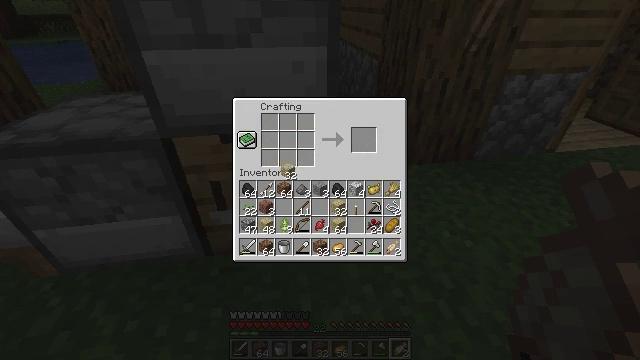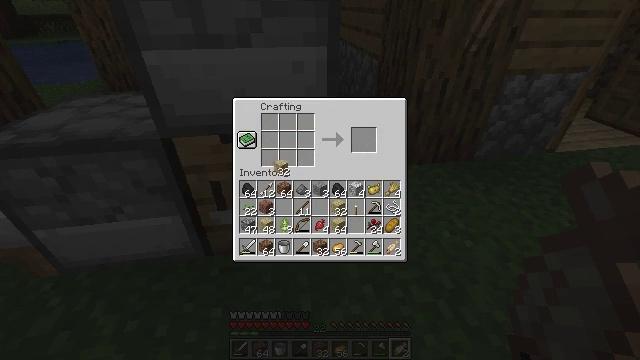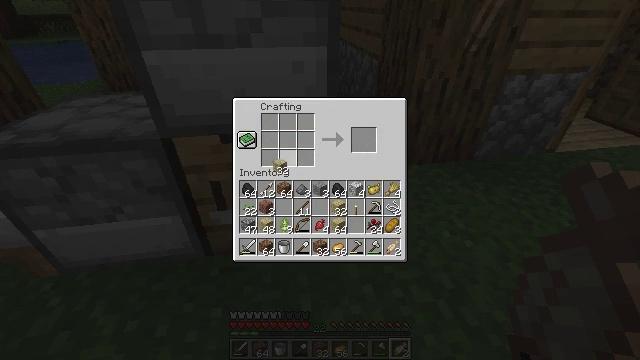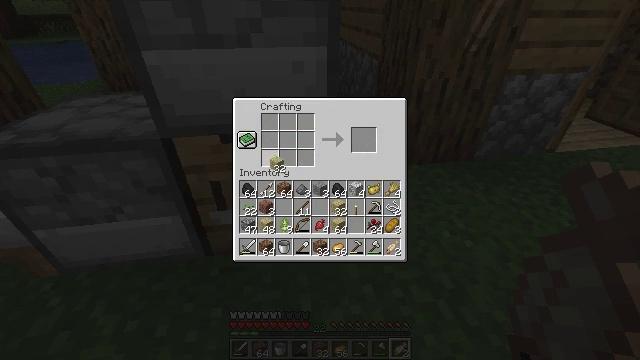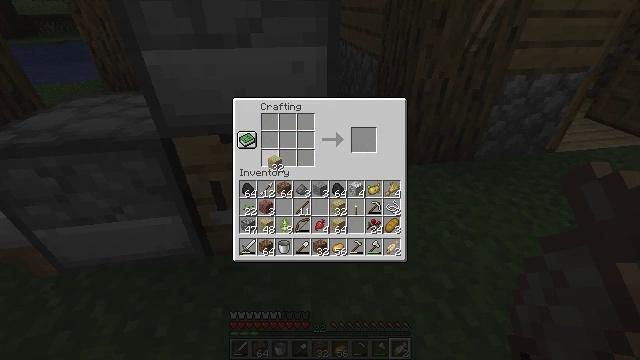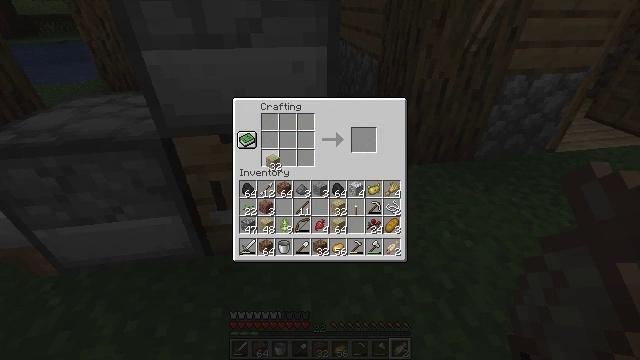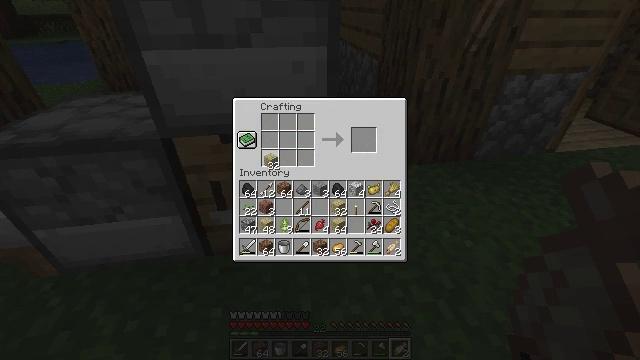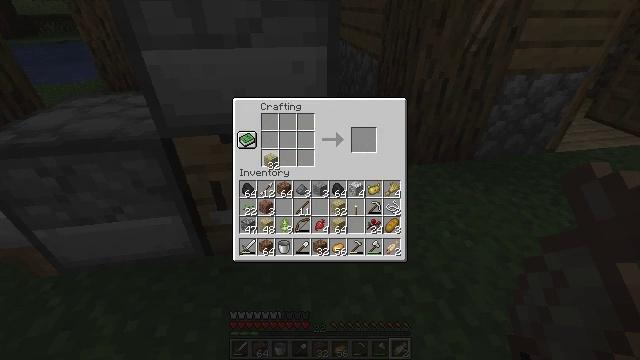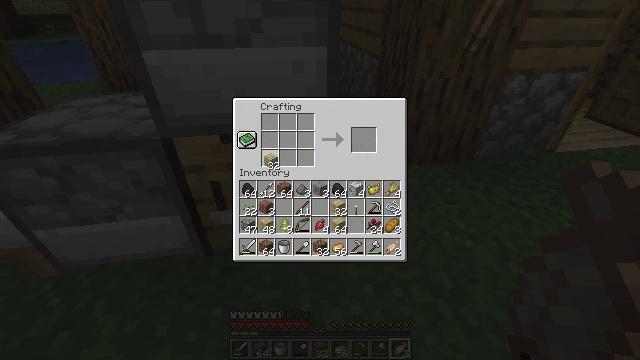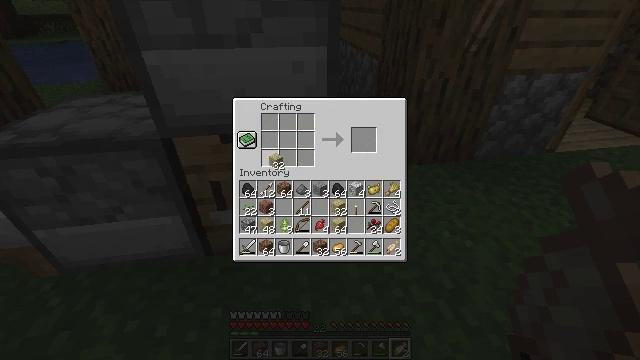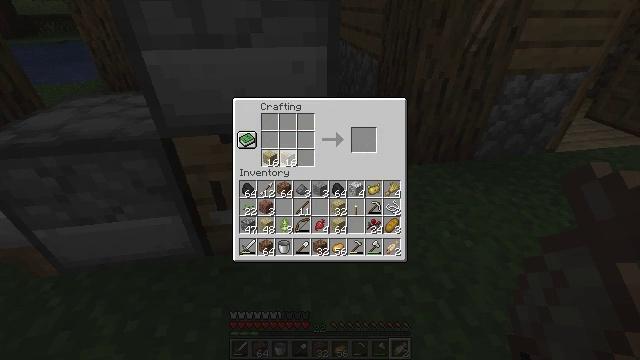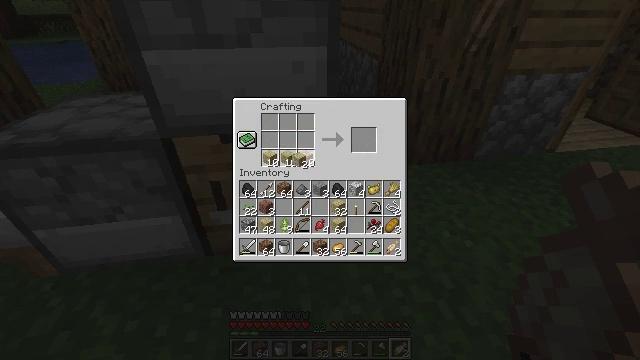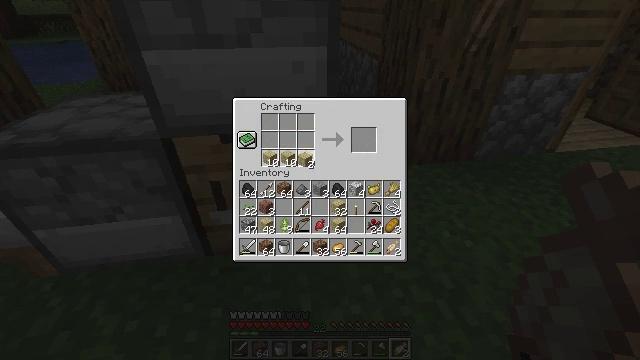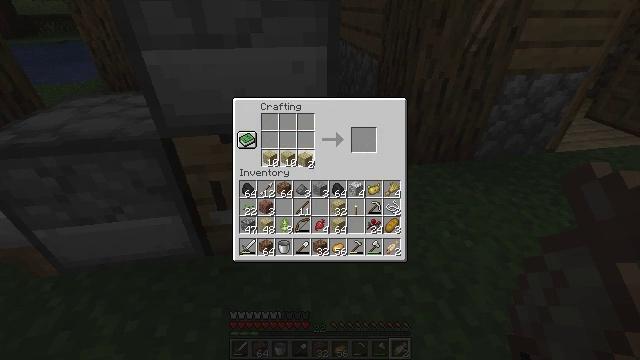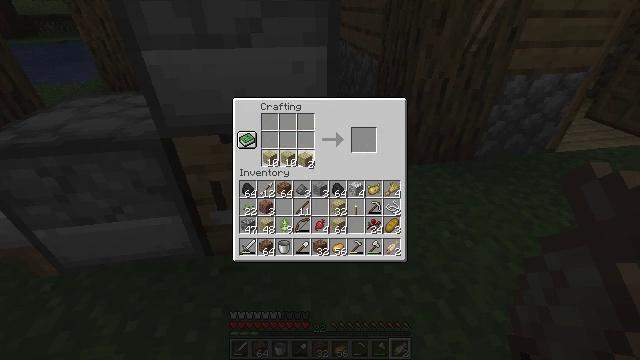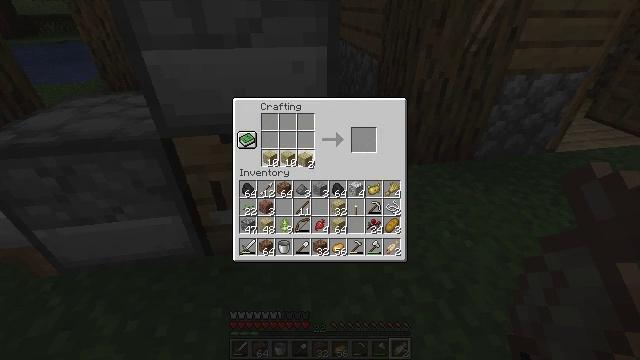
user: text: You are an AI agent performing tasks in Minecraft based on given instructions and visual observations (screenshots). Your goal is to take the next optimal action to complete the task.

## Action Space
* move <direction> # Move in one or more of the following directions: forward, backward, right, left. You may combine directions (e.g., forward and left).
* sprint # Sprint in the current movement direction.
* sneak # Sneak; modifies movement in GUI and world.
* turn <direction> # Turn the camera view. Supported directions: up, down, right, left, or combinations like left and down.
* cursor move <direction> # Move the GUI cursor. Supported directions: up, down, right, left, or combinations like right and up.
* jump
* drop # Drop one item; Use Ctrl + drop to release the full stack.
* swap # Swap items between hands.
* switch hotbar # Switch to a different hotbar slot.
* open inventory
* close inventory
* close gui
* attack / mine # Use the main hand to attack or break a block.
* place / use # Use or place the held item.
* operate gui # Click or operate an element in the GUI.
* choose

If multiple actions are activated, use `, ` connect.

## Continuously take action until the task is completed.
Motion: motion action
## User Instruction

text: Craft a birch slab.
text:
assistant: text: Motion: no_op
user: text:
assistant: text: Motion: no_op
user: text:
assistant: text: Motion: no_op
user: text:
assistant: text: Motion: no_op
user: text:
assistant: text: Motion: no_op
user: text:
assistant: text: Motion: no_op
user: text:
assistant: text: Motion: operate gui
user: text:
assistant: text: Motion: operate gui
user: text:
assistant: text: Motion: operate gui
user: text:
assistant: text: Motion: cursor move right, operate gui
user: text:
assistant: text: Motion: cursor move right, operate gui
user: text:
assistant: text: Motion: operate gui
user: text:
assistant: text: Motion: operate gui
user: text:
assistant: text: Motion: operate gui
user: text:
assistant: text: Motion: operate gui
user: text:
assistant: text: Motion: operate gui
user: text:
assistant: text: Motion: operate gui
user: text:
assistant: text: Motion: no_op
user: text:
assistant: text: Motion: cursor move right and down
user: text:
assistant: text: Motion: cursor move right
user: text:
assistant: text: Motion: cursor move right
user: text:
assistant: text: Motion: cursor move right and up
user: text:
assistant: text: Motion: cursor move up
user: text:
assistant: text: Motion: cursor move up
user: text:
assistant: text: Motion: no_op
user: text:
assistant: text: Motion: no_op
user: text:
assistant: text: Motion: no_op
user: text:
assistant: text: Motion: cursor move down
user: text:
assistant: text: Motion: cursor move down
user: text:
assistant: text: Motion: cursor move down